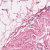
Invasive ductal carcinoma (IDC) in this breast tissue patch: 0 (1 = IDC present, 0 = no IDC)